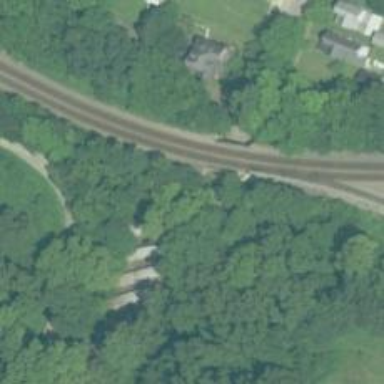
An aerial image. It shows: Bridge over railway line.